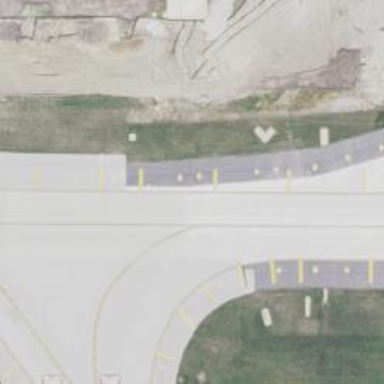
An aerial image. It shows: Image of taxiway at airport.